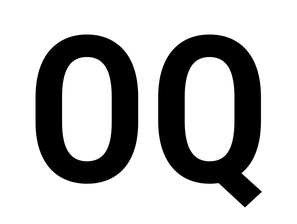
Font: Roboto_Condensed_SemiBold